Question: I have done a lot of research and cannot find an answer. I want to integrate JSTREE with MVC3.0. Here is my Javascript setup:
'''
setupTree: function (treeDivId) {
$('#' + treeDivId).jstree({
"json_data": {
"ajax": {
url: CustomTree.SectorLoadUrl,
type: "POST",
contentType: "application/json;charset=utf-8",
dataType: "json",
data: function (n) {
return { id: n.attr ? n.attr("id") : "0" };
},
success: function (data, textstatus, xhr) {
alert(data);
},
error: function (xhr, textstatus, errorThrown) {
alert(textstatus);
}
}
},
"themes": {
"theme": "default",
"dots": true,
"icons": false
},
"plugins": ["themes", "json_data"]
});
}
'''
I also get the data correctly as can be seen in the uploaded image:

However, the following lines of code:
'''
data: function (n) {
return { id: n.attr ? n.attr("id") : "0" };
},
'''
Always return a -1 for n.
And I get a parser error on the OnError handler in my textstatus.
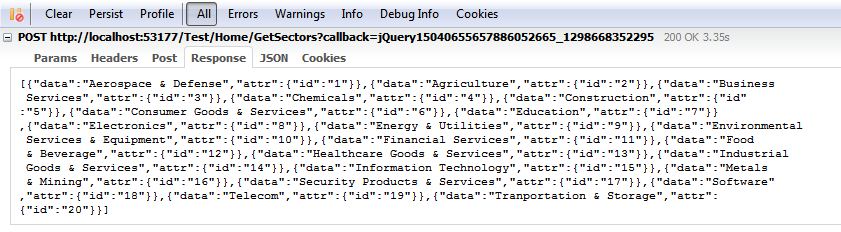
Answer: I am going to answer this question in the hopes that it helps someone.
I spent a total of 5hrs trying to understand what was going on and finally added a hack.
Using Firebug, I noticed that a callback was being appended to the URL. When the data was returned, the callback was not getting executed. I didn't specify any callbacks, so that was the first item to look into.
Per documentation, turns out that jquery1.5 onwards it will automatically append a callback if it thinks the data type is jsonp. However, I explicitly mentioned 'json' as my data type so I don't understand why it appended that callback.
Here's what the jquery documentation says:
"jsonp": Loads in a JSON block using JSONP. Will add an extra "?callback=?" to the end of your URL to specify the callback.
So this made me wonder what was going on. Also turns out, as of jquery 1.5, you can now specify multiple data types in the AJAX call and jquery will automatically try to convert.
Buried deep within the jquery documentation is this: "As of jQuery 1.5, jQuery can convert a dataType from what it received in the Content-Type header to what you require."
So I just thought it would be better to return the data type as text, then use jquery to convert it to json. The moment I changed my dataType to "text json" instead of just "json", everything magically started working.
My guess is, there's something up with auto-inference on data types with the new jquery. I am on a strict deadline so I cannot research this issue anymore, but if someone finds answers, please do post.
Here is my modified Javascript:
'''
setupTree: function (treeDivId) {
$('#' + treeDivId).jstree({
"json_data": {
"ajax": {
"url" : CustomTree.SectorLoadUrl,
"type" : "POST",
"dataType" : "text json",
"contentType" : "application/json charset=utf-8",
}
},
"themes": {
"theme": "default",
"dots": true,
"icons": false
},
"plugins": ["themes", "json_data"]
});
'''